Question: When I create a new asp MVC project, I found my project classes and directories look like that and can't add new class or delete. What can I do?

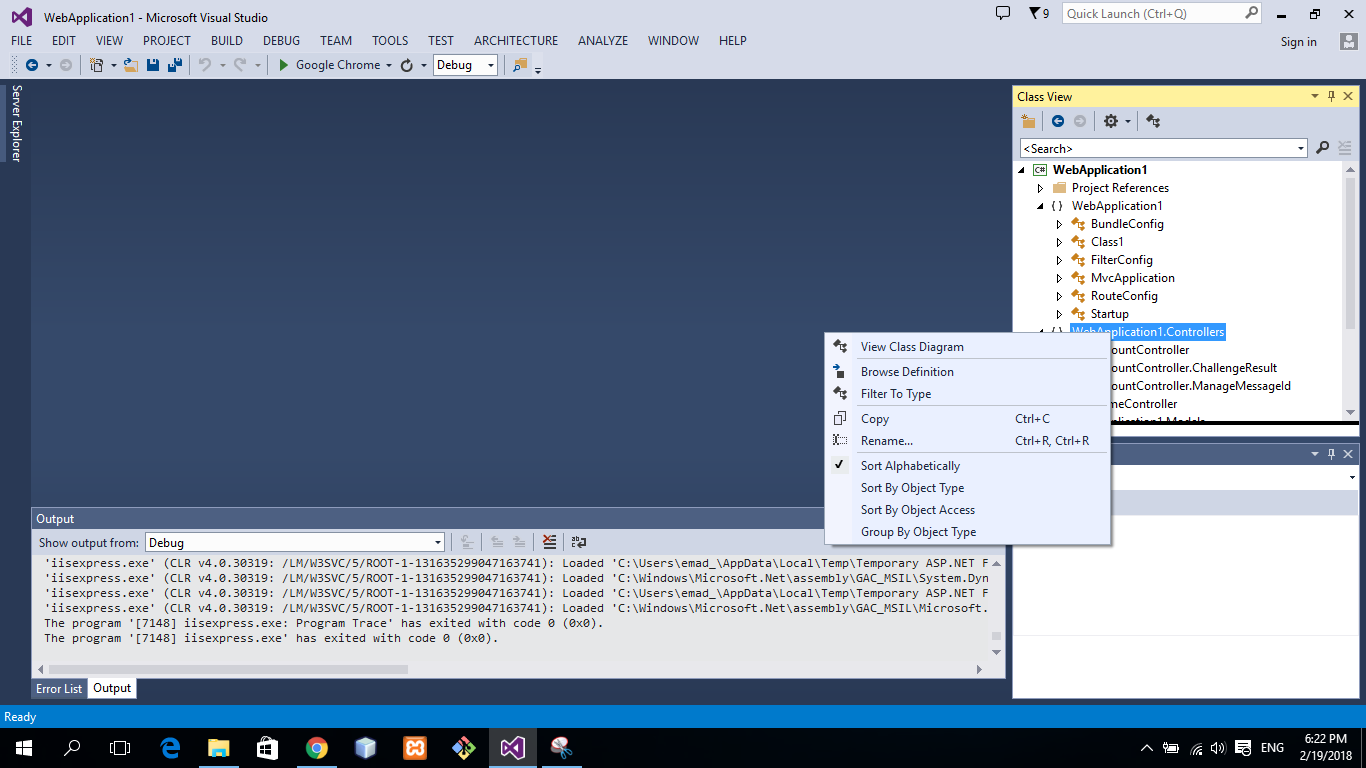
Answer: You are in "Class View". From the "View" menu, select "Solution Explorer" to get back to what you are expecting to see.